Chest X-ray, AP view. Patient: 58 years old, sex M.
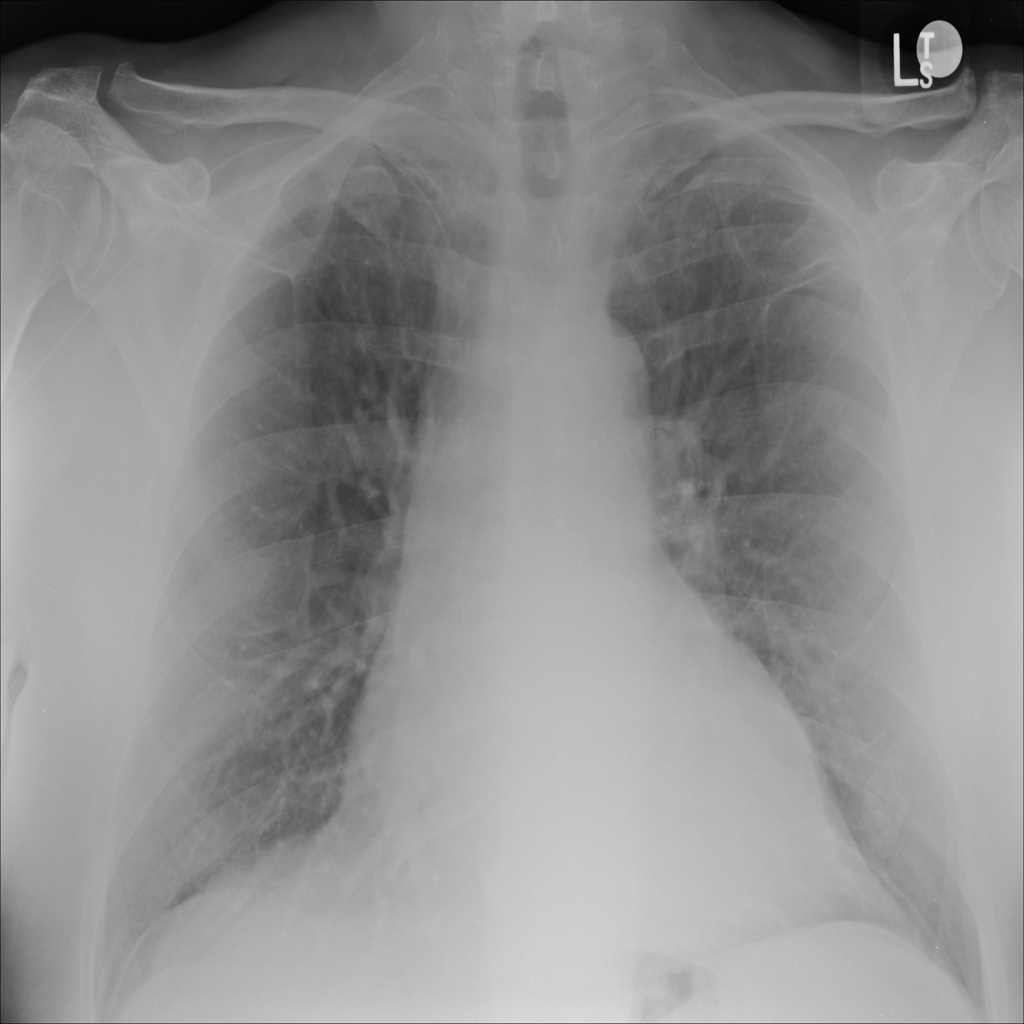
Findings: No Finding